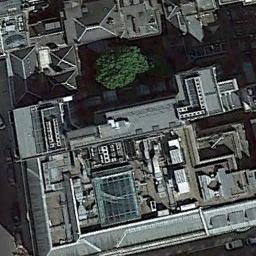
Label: commercial_area